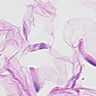
Metastatic tissue present: no